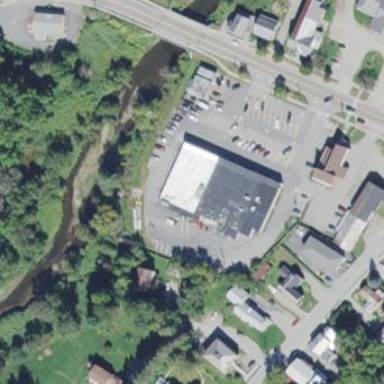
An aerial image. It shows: Commercial building.